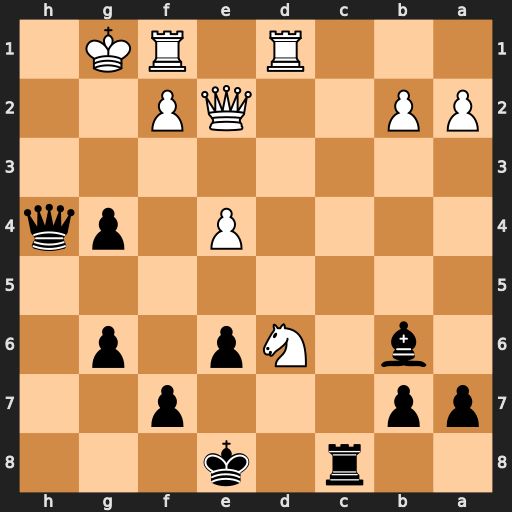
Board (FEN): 2r1k3/pp3p2/1b1Np1p1/8/4P1pq/8/PP2QP2/3R1RK1
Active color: b
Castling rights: -
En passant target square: -
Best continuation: Kf8 Qd3 Rc2 Qxc2 Qg3+